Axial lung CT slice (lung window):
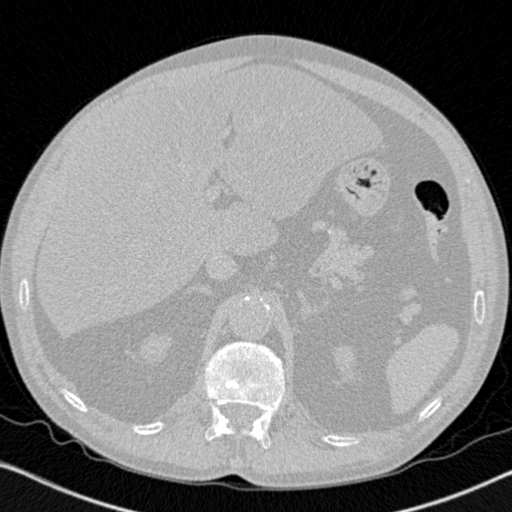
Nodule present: no